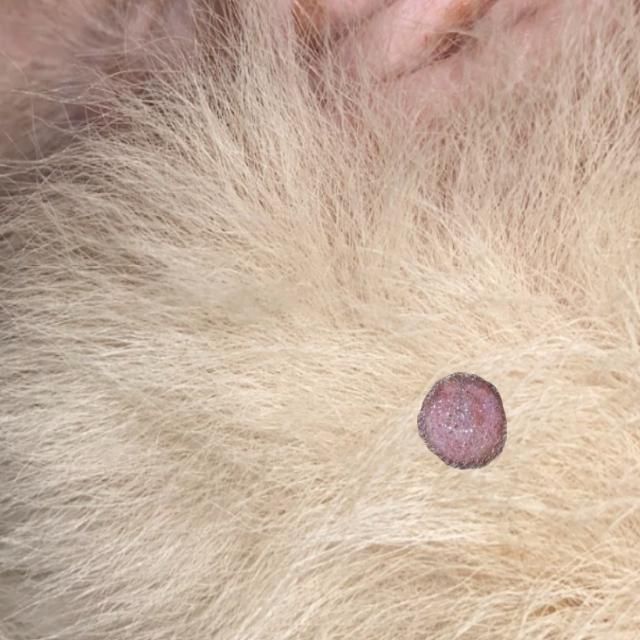
Canine ringworm (Dermatophytosis) — fungal infection caused by Microsporum or Trichophyton. Presents with circular alopecia, scaling, crusting, and broken hairs.